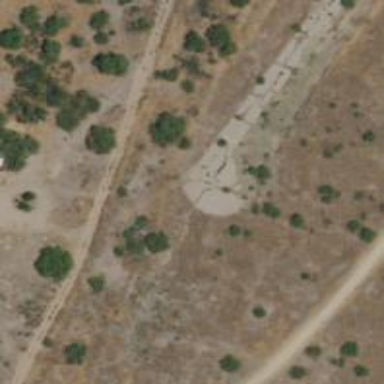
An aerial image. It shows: Track road.